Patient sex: M
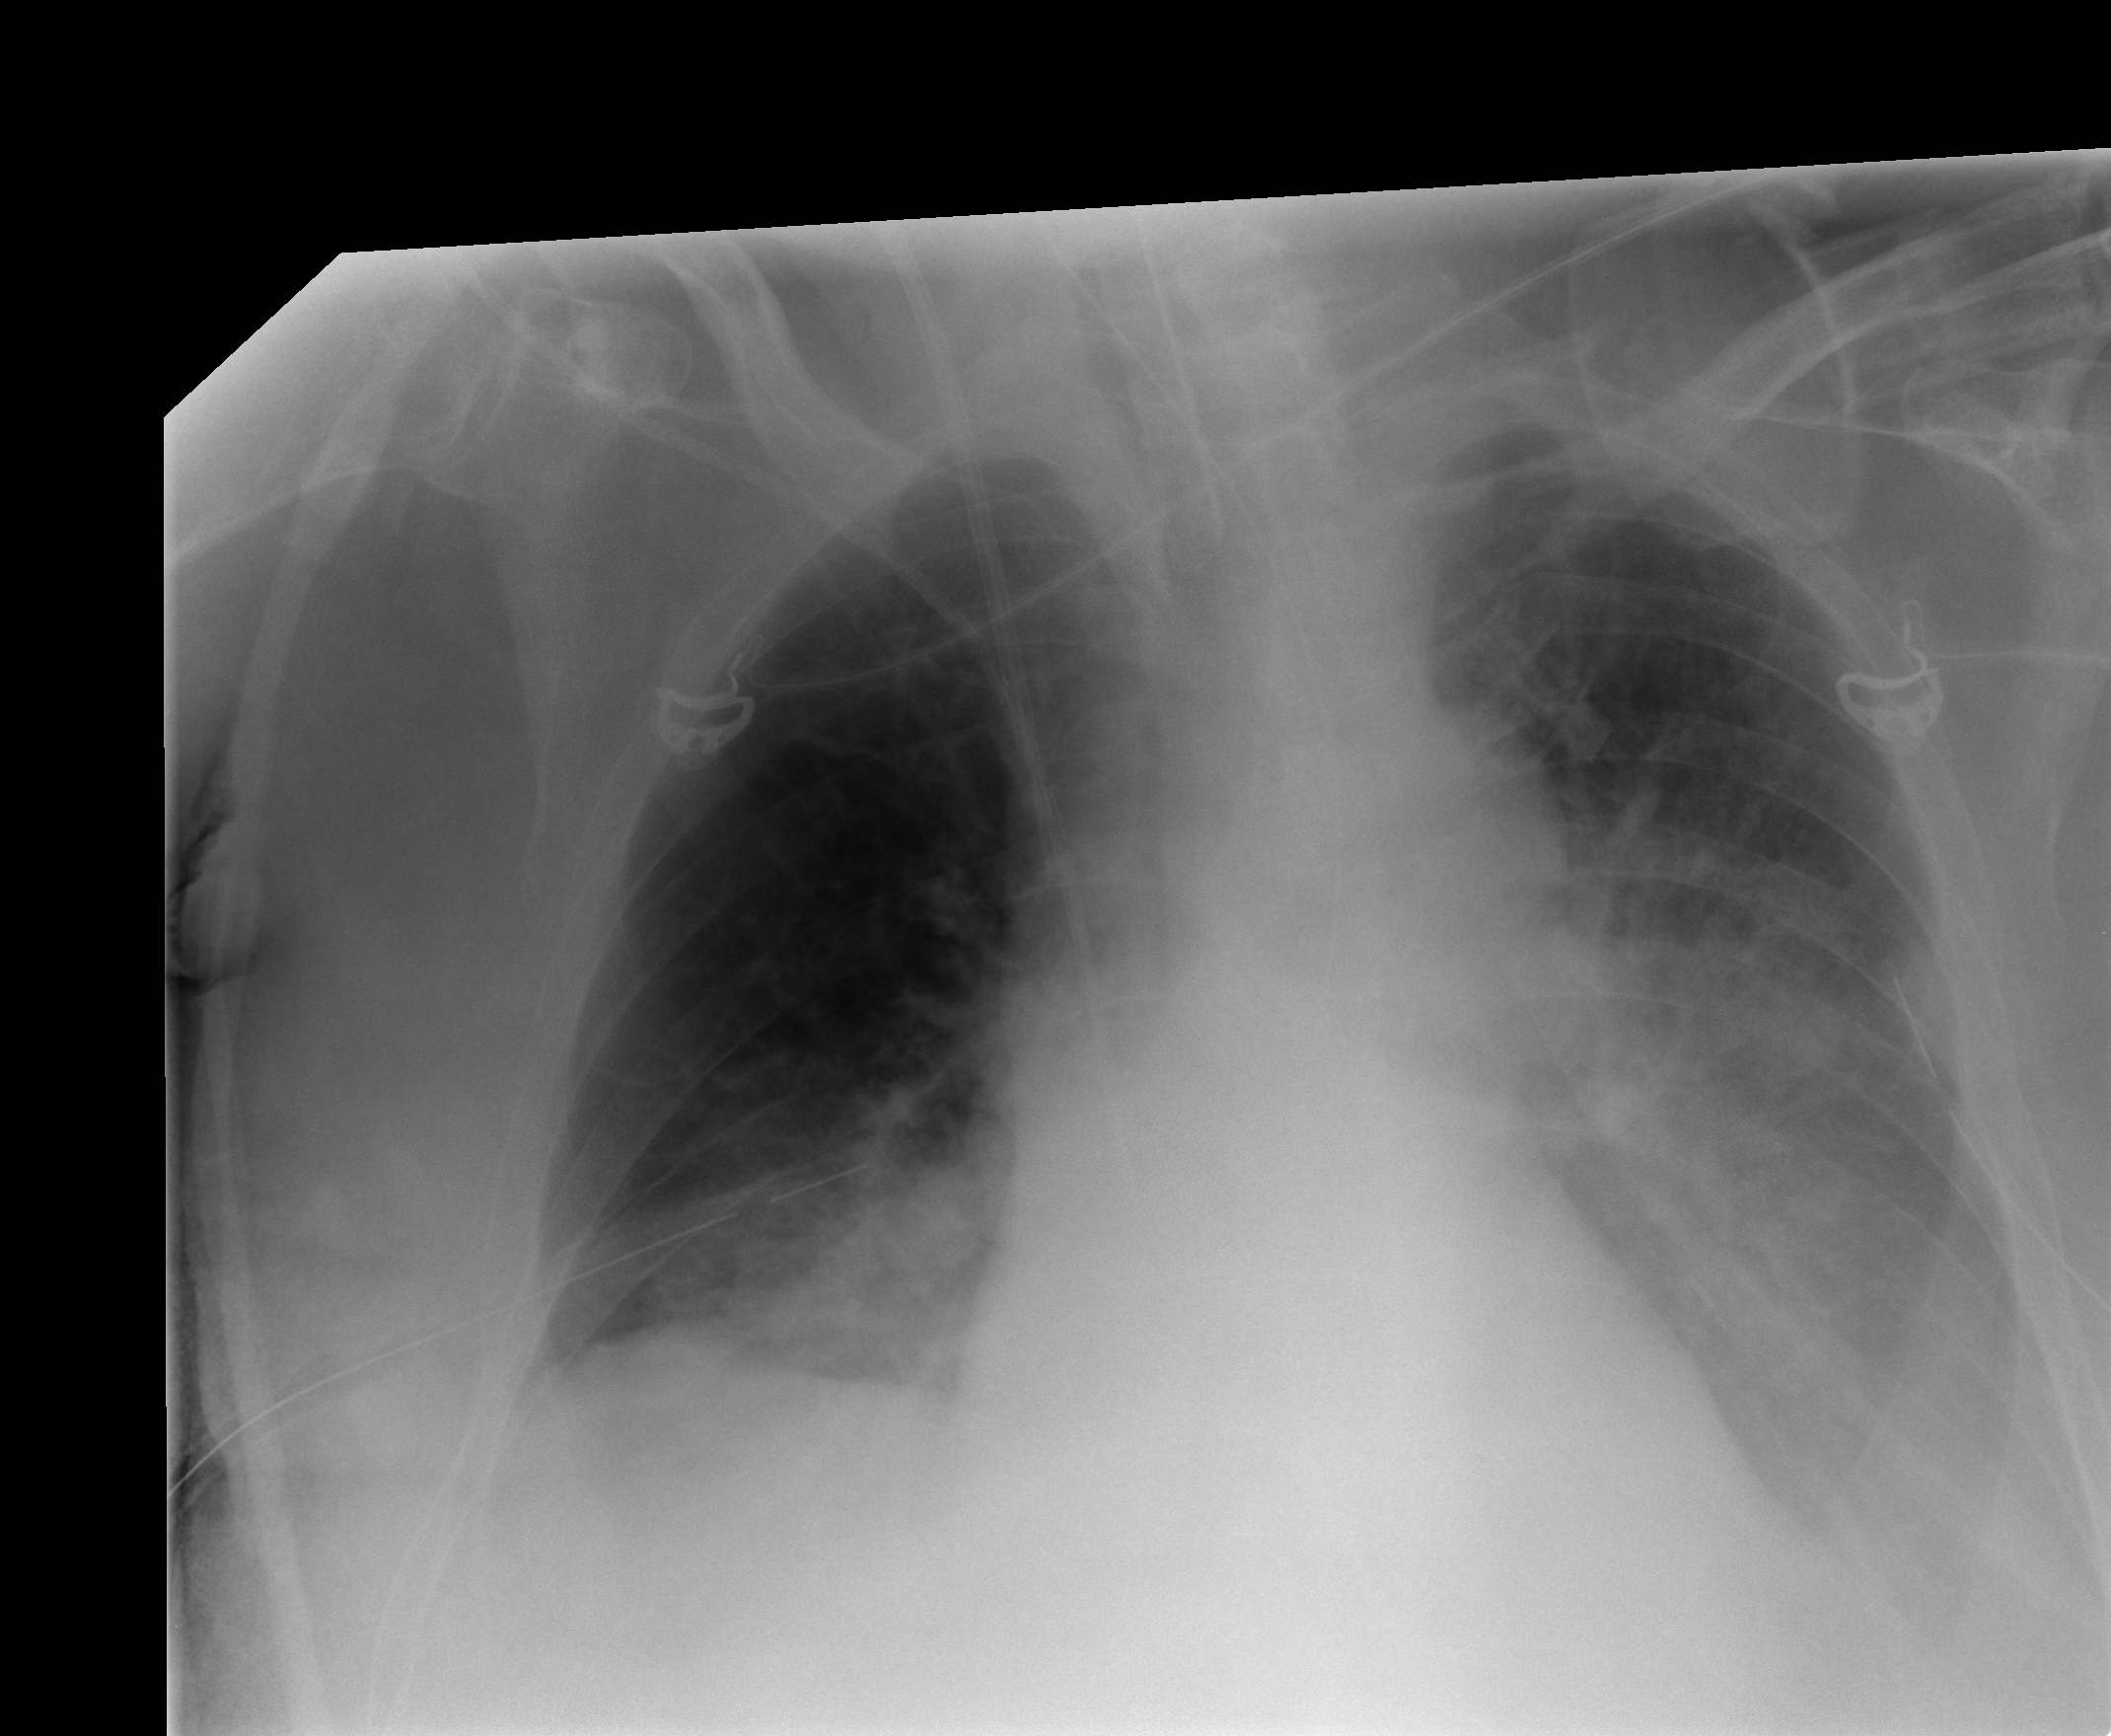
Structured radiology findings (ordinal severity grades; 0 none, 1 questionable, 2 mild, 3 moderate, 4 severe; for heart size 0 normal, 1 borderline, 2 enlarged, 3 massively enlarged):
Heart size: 0
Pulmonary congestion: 3
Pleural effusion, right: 1
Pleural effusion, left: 3
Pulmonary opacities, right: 2
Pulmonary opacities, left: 2
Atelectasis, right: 2
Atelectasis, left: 2